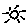
Label: sun